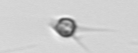
Label: Acanthoica_quattrospina